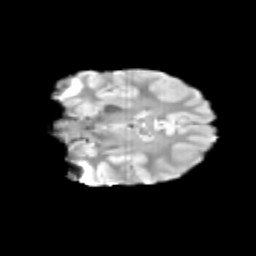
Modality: T2w
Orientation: coronal
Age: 10
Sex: male
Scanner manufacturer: siemens
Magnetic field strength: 3 T
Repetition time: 3.8 s
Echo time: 0.07 s